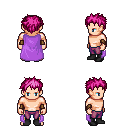
a pixel art fantasy rpg character, male body template, human, light skin, lavender cape, magenta pants, pink bedhead hairstyle, leather bracers, black shoes, four views (front, back, left, right), 2x2 character sprite sheet, small pixel art, hard edges, no anti-aliasing